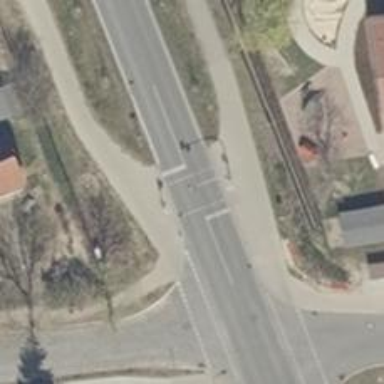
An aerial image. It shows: Road crossing with traffic signals.